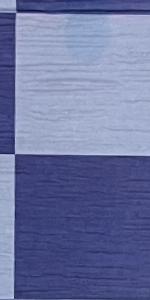
Label: Empty